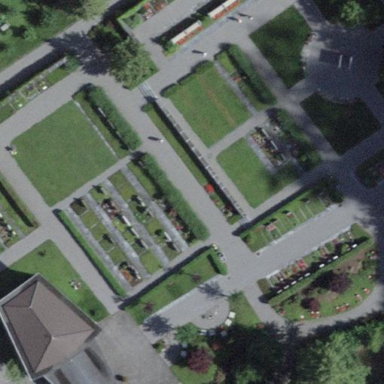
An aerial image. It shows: Graveyard.